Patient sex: F
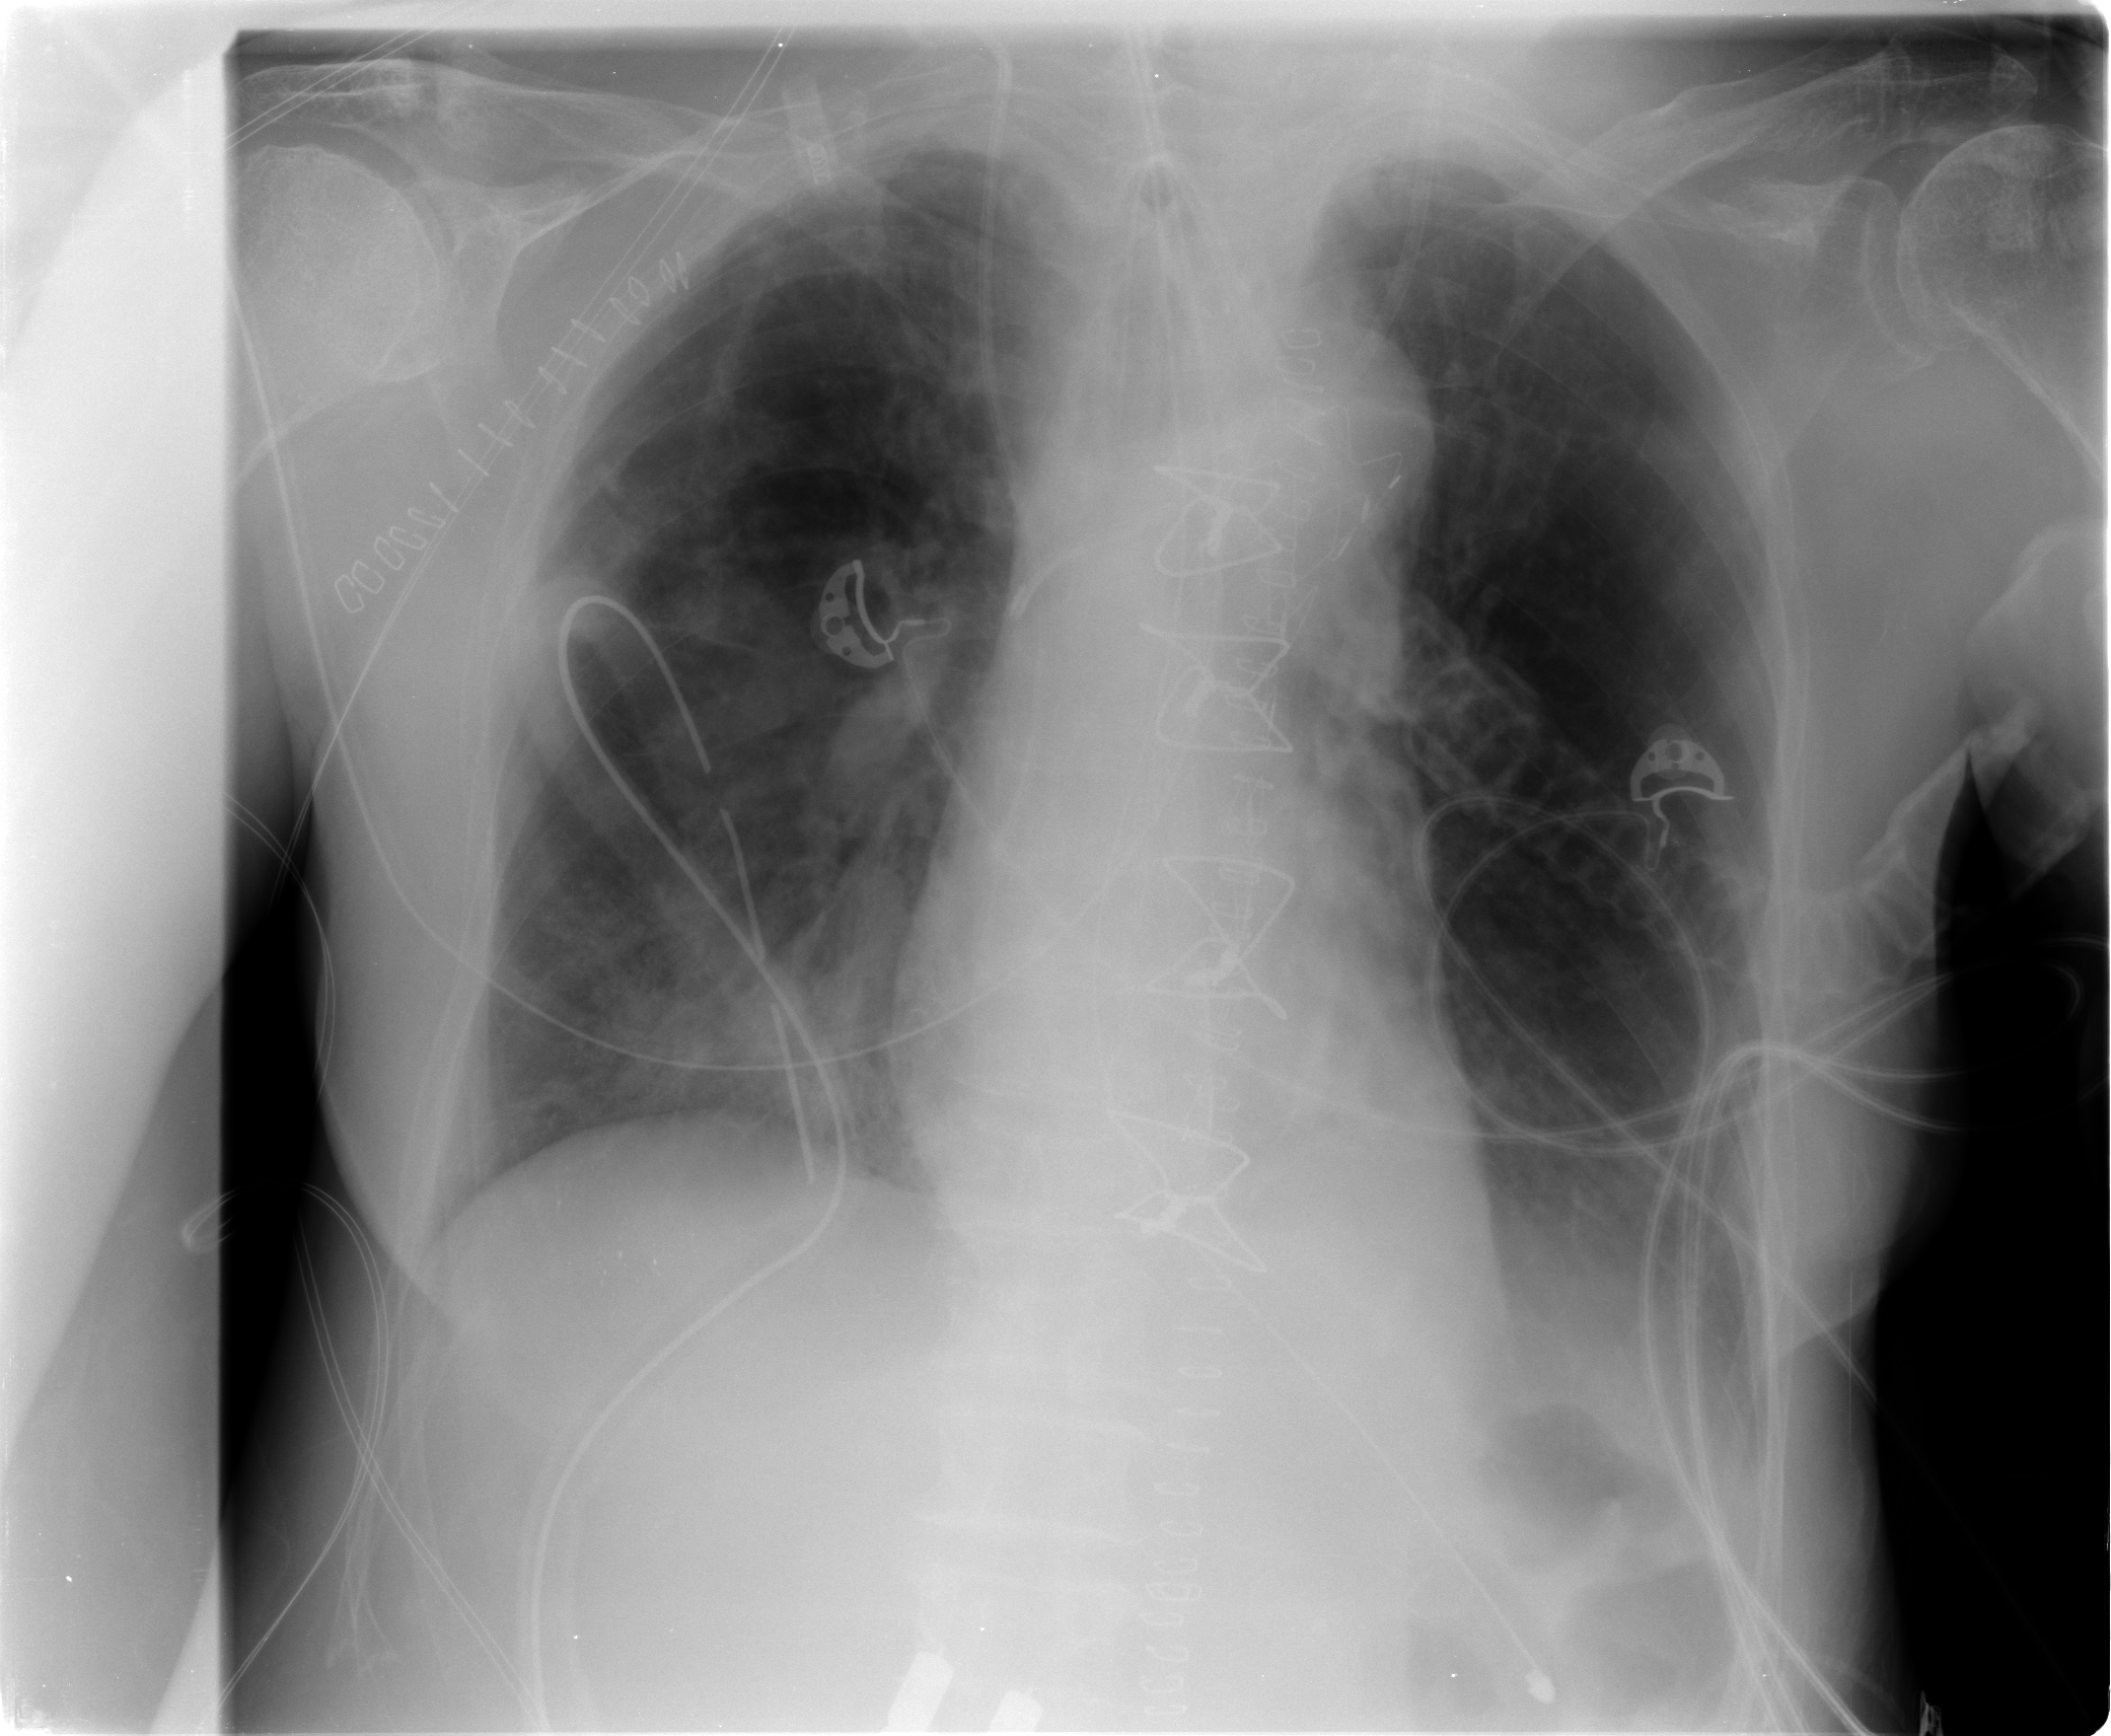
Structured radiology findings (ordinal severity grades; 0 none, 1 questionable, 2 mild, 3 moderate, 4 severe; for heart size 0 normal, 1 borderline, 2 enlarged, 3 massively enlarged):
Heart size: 0
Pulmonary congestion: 1
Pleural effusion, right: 0
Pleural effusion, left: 0
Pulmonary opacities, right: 3
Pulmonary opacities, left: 0
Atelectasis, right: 2
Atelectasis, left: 1